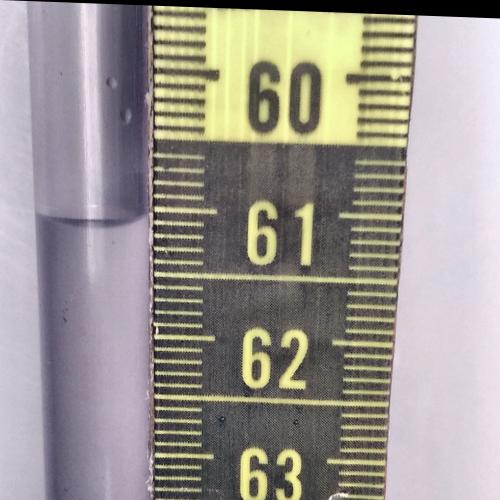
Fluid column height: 61.1 cm